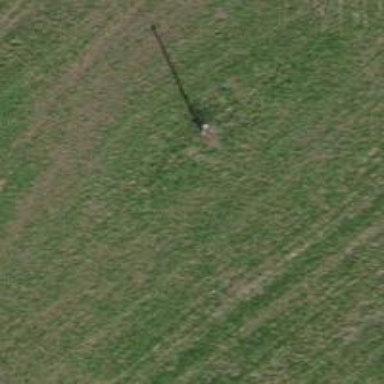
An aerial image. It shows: Minor power line.